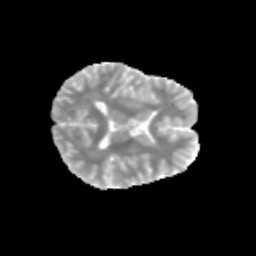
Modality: MD
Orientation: axial
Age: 14
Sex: female
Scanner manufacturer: siemens
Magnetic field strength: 3 T
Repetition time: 3.8 s
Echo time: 0.07 s